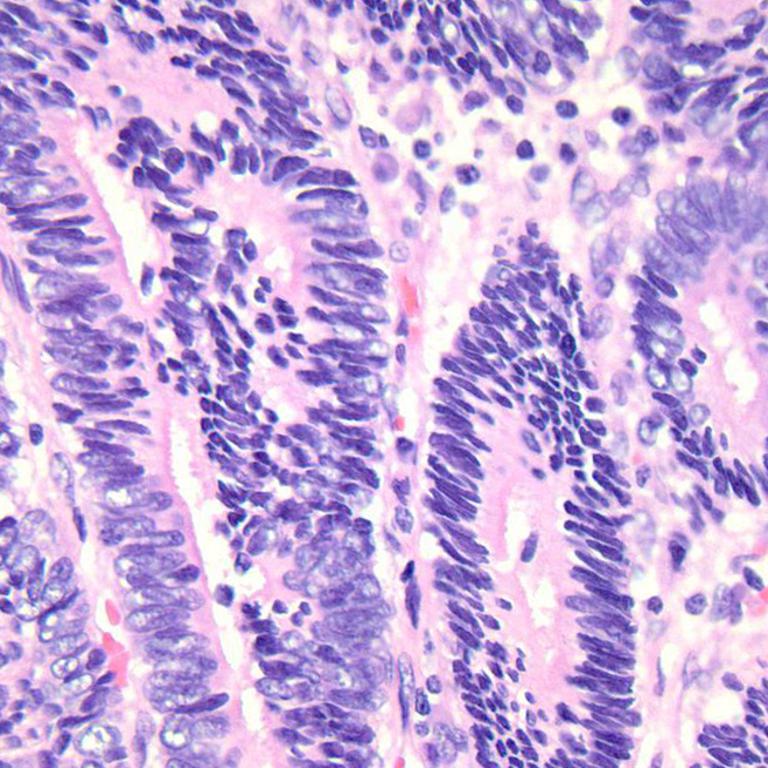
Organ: colon
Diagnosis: adenocarcinomas